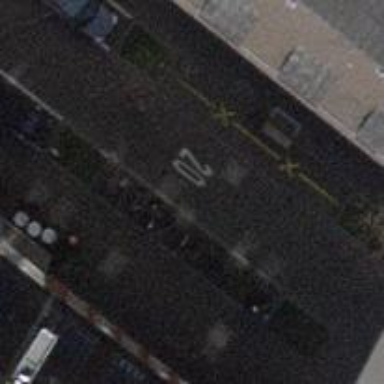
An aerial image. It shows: Bicycle parking area with stands available.